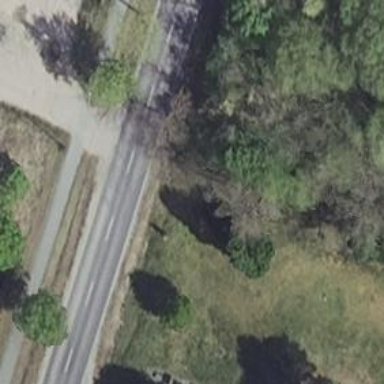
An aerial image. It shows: Secondary road with asphalt surface.